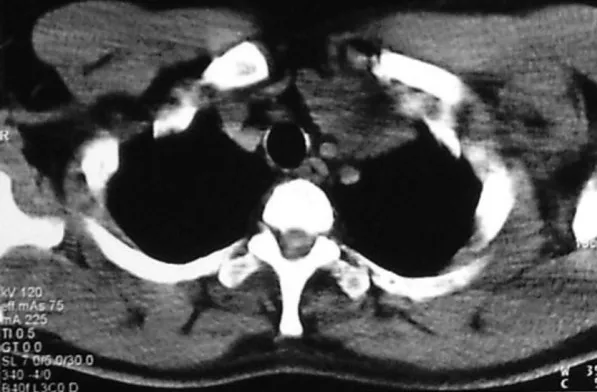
Computed tomography scan showing cervical mass with extension to anterior mediastinum in 2005.
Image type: radiology (ct)